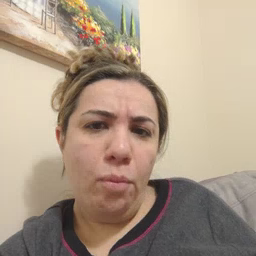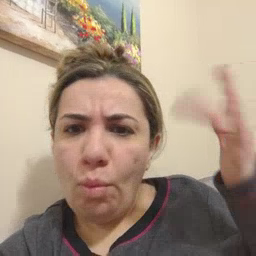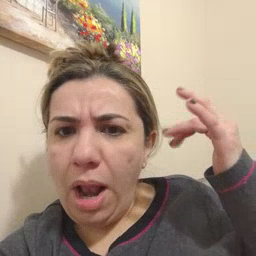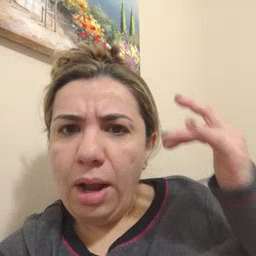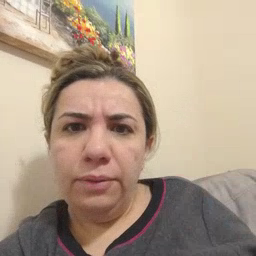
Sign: why